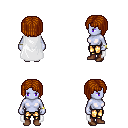
a pixel art fantasy rpg character, female body template, dark elf, purple skin, white cape, gold greaves, brunette pageboy hairstyle, bracelets, brown shoes, four views (front, back, left, right), 2x2 character sprite sheet, small pixel art, hard edges, no anti-aliasing